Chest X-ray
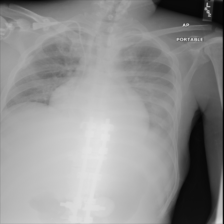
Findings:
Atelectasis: negative
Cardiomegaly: negative
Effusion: negative
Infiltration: negative
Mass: negative
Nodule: negative
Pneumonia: negative
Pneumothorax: negative
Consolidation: positive
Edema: negative
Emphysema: negative
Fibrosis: negative
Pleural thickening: negative
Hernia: negative